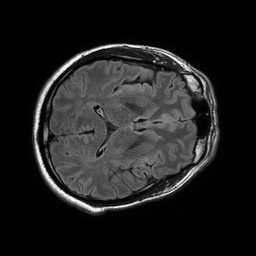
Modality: FLAIR
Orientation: axial
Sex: male
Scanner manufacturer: philips
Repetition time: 11 s
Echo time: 0.125 s